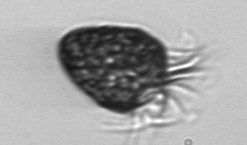
Label: Strombidium_morphotype2